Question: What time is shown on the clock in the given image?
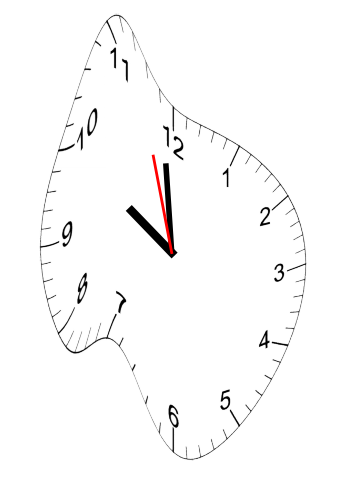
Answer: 09:58:57